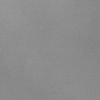
Label: dusty